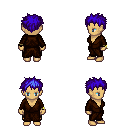
a pixel art fantasy rpg character, female body template, human, tanned skin, brown robe, gold greaves, blue bedhead hairstyle, bracelets, four views (front, back, left, right), 2x2 character sprite sheet, small pixel art, hard edges, no anti-aliasing